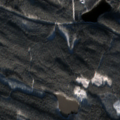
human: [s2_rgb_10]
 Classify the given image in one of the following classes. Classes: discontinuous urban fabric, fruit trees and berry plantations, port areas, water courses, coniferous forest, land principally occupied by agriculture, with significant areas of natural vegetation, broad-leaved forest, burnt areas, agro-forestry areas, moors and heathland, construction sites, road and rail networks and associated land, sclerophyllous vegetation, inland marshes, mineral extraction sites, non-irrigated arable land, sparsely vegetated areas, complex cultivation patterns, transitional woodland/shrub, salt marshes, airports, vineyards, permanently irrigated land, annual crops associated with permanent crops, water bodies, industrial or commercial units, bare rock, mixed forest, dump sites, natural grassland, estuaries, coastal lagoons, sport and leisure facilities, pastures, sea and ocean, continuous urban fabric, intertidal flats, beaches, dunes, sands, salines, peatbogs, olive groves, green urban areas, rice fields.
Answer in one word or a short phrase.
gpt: coniferous forest, mixed forest